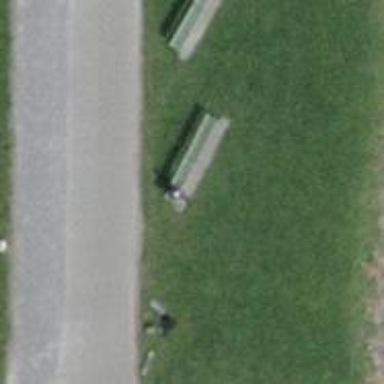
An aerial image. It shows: Bench.